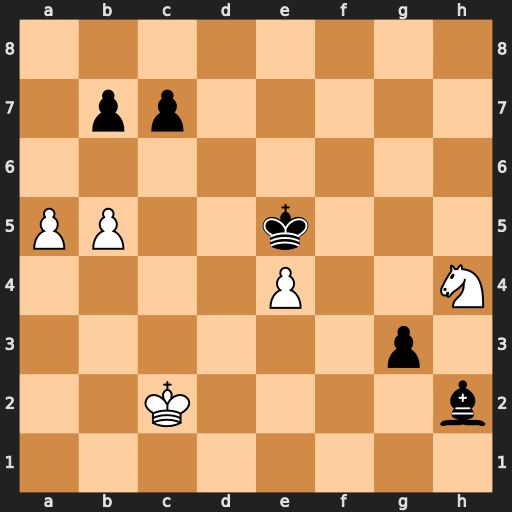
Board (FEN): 8/1pp5/8/PP2k3/4P2N/6p1/2K4b/8
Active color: w
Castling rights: -
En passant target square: -
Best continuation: a6 bxa6 bxa6 g2 a7